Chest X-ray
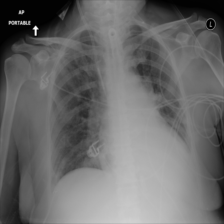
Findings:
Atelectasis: positive
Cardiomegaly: positive
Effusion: positive
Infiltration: negative
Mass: negative
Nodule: negative
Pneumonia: negative
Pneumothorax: negative
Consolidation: positive
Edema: negative
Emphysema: negative
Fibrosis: negative
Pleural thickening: positive
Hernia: negative